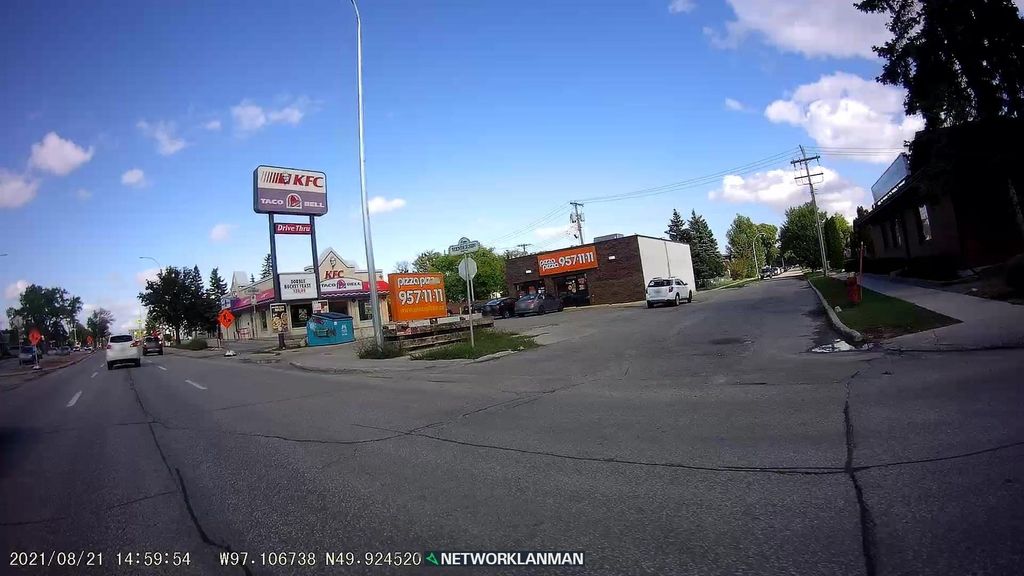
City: winnipeg